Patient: sex F, age 68
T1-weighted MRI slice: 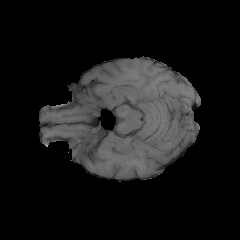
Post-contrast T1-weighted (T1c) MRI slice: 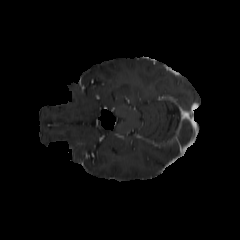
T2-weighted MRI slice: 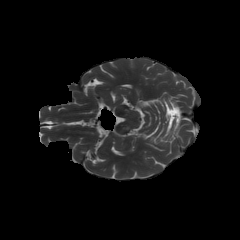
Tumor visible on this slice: no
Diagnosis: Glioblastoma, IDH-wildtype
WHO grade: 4